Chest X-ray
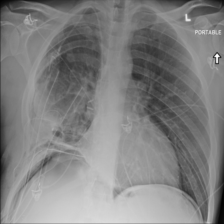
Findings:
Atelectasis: negative
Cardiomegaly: negative
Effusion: negative
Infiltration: negative
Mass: negative
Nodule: negative
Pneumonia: negative
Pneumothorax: negative
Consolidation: negative
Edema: negative
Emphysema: negative
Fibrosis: negative
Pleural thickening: negative
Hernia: negative